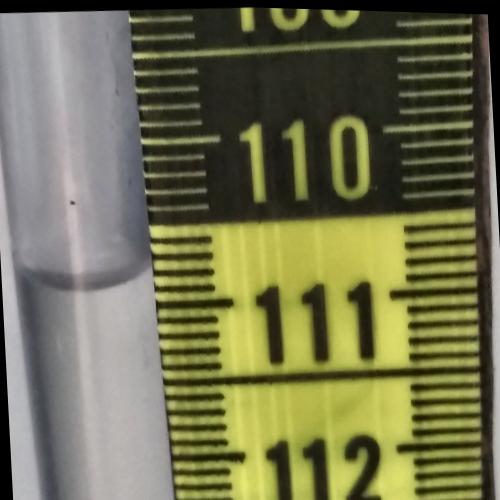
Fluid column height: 110.8 cm